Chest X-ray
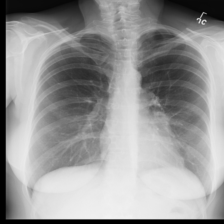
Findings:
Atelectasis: negative
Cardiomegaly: negative
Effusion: negative
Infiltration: negative
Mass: negative
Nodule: negative
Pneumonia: negative
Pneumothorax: negative
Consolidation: negative
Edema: negative
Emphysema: negative
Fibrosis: negative
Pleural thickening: negative
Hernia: negative